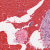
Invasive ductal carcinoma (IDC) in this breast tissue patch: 1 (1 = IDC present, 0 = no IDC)